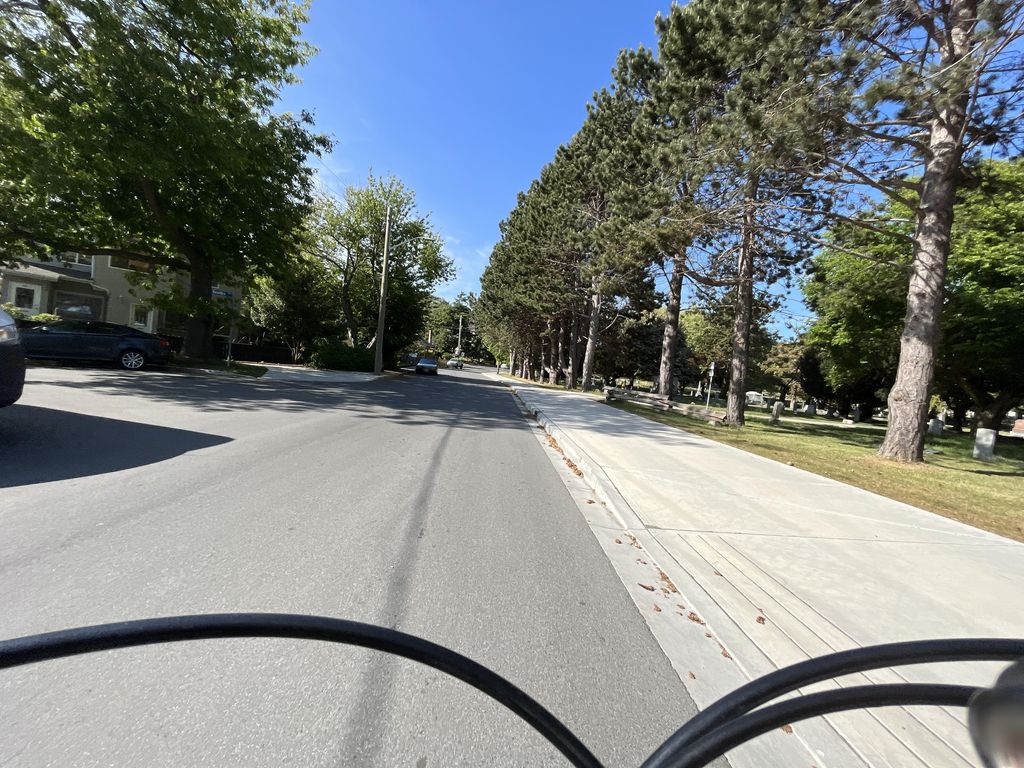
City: victoria